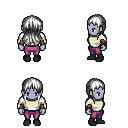
a pixel art fantasy rpg character, female body template, dark elf, purple skin, white long-sleeve shirt, magenta pants, white unkempt hairstyle, leather bracers, black shoes, four views (front, back, left, right), 2x2 character sprite sheet, small pixel art, hard edges, no anti-aliasing